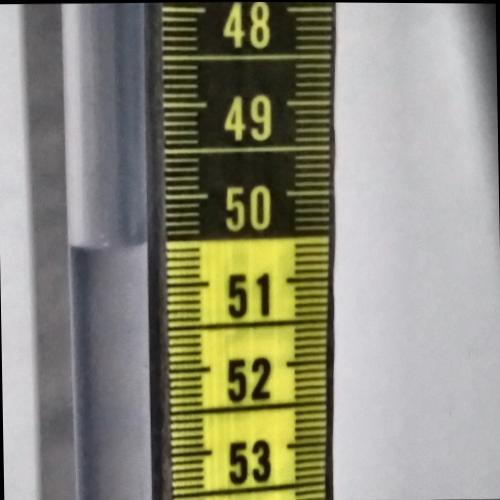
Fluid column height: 50.5 cm